Interaction volume radius: 10 \u00c5
Interaction volume height: 25 \u00c5
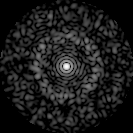
Disorder parameter: 0.8615